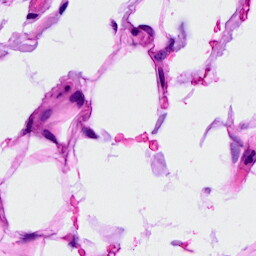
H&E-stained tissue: Breast